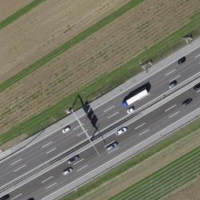
EUNIS habitat code: 57
Species observed at this site:
Milvus milvus